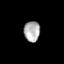
Tissue: prostate
Cell type: T cells
Senescence score: 0.3326
Nuclear area (px): 324
Mean DAPI intensity: 174.034